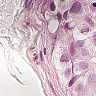
Metastatic tissue present: yes